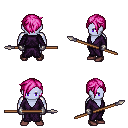
a pixel art fantasy rpg character, male body template, dark elf, purple skin, purple robe, gold greaves, pink pixie cut hairstyle, metal gloves, maroon shoes, spear, four views (front, back, left, right), 2x2 character sprite sheet, small pixel art, hard edges, no anti-aliasing